Question: The core of the problem is traversing the data, as Jonathan Leffler kind of alluded. The binary data is "arranged" in a matrix. For example, if I have 3 events and 4 parameters of bitwidth 8, the binary data
'''
00 00 00 00 00 00 00 00 00 00 00 00 00 00 00 00
'''
would look like
'''
00 00 00 00
00 00 00 00
00 00 00 00
00 00 00 00
'''
I have two for loops i & j, and I need to calculate the offset using that.
I initially had
'''
(i * PAR * 2) + (j * PnB/8)
'''
Where PAR is the number of Parameters, PnB is the bitwidth, and i is from 0 to total events and j is from 0 to PAR. This is incorrect, and not sure how I got this formula.
==
I am working on an in-house flow analysis software and am running into some issues. The FCS sample data file I am using to test the software was generated with FACSCaliber on MacOS 9 CellQuest. When I extract the data points for FSC-H and SSC-H I don't get the same results as I would on other flow software (namely FlowJo). I understand that data generated on MacOS 9 CellQuest is stored in big endian order and believe that I am correctly transforming the data as such:
'''
for (int i = 0; i < params[j-1].PnB/8; ++i)
{
lebyte[i] = (bytes[(params[j-1].PnB/8)-1-i] & 0xff) << i*8u;
cx |= lebyte[i];
}
'''
The code may not be elegant but it seems to do what I intend it to do with known data samples.
PnB is the bitwidth
PnR is the channel value range
The result I get when using real flow data looks correct in that the values are within the range specified by PnR, i.e. if PnR = 1024 the data stored in the 16bit space is between 0 - 1023.
However, when I plot the data I get a skewed dot plot where the scatters bend towards the FSC-H x axis.
Here is an excerpt from the FCS 3.1 Standard (Data File Standard for Flow Cytometry, International Society for Advancement of Cytometry; P. 13):
> $BYTEORD/n1,n2,n3,n4/ $BYTEORD/4,3,2,1/ [REQUIRED]This keyword specifies the endianness of the data, i.e., the byte order used to binary store numeric data values in the data set. This value of the keyword corresponds to the order from numerically least significant {1} to numerically most significant {4} in which four binary data bytes are written to compose a 32-bit word in the data acquisition computer. The numbers are separated by commas (ASCII 44). Only two distinct values are allowed:- $BYTEORD/1,2,3,4/ (little endian, i.e., least significant byte written first, e.g., x86 based personal computers)- $BYTEORD/4,3,2,1/ (big endian, i.e., least significant byte is written last, e.g., PowerPC including older Apple Macintosh computers prior to switch to Intel-based architecture)
One of these values shall be used to specify the endianness even if the size of data values exceeds 32 bits ($DATATYPE/D/)
I apologize in advance if I did not do a good job explaining and would be happy to further clarify any points as necessary. Any help will be very much appreciated.
Attached image to illustrate point.
Figure <URL>

I made a simplified version of the endian converter and tested it.
'''
#include <stdio.h>
#include <stdlib.h>
int main() {
int PnB = 16; // bitwidth of data stored for a specific channel value
// for example the data value for sample A is stored in 16 bits.
char bytes[PnB/8];
unsigned int lebyte[PnB/8];
unsigned int cx = 0;
unsigned int b0, b1;
/* | [0] | [1] |
* | 0xff | 0x03 |
*/
bytes[1] = 0x03;
bytes[0] = 0xff;
// in big endian print out
b0 = (bytes[0] & 0xff) << 8u;
b1 = bytes[1] & 0xff;
cx = b0 | b1;
printf("%d
", cx);
cx = 0;
// convert to little endian
for (int i = 0; i < PnB/8; ++i)
{
lebyte[i] = (bytes[i] & 0xff) << i*8u;
cx |= lebyte[i];
}
printf("%d
", cx);
}
'''
The results were correct:
> 652831023
So I made the corrections to the original source code (changes made in original post to conserve space).
Additionally I am doing memcpy to copy data over from a buffer.
'''
memset(bytes, '', sizeof(char)*params[j-1].PnB/8);
memcpy(bytes, databuf+((i*data->PAR*2)+(j*params[j-1].PnB/8)), params[j-1].PnB/8);
'''
But I still get a skewed data. It may be something to do with how the data is transformed. I just can't find any information online and I'm sure the makers of FlowJo would be unwilling to share the secret ;). I'll keep looking and see what I find.
sorry to make it longer but additional information:
'''
typedef struct _fcs_parameter {
double f1; // logarithmic decade
double f2; // minimum value on log scale
unsigned int PnB; // bitwidth
unsigned int PnR; // range
fcs_events *events; // event data
char *sname; // short name
char *lname; // filter name
} fcs_parameter;
'''
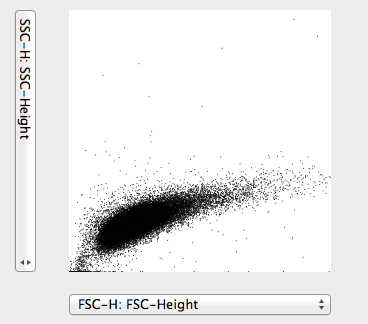
Answer: The problem was the formula I was using to calculate the offset.
I should have used the following:
'''
for (int i = 0; i < data->TOT; ++i)
{
for (int j = 0; j < data->PAR; ++j)
{
// code removed for brevity
memset(bytes, '', sizeof(char)*params[j].PnB/8);
memcpy(bytes, databuf+((i*data->PAR*params[j].PnB/8)+(j*params[j].PnB/8)), params[j].PnB/8);
// more code here
}
}
'''
Thanks for all your help! I wouldn't not have realized that the problem was the way I was calculating the offset if you had not mentioned the PnB problem.